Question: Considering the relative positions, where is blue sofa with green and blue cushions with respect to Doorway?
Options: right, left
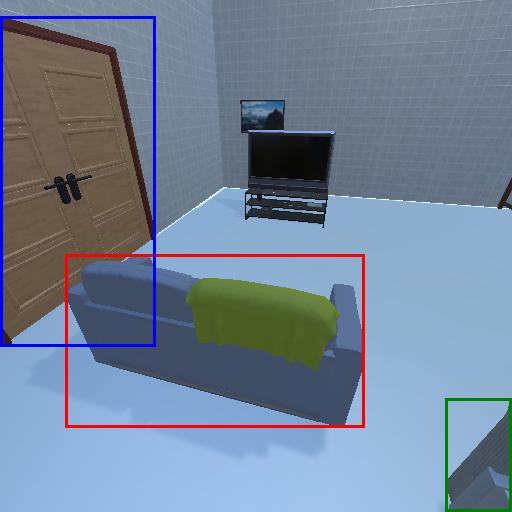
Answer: right